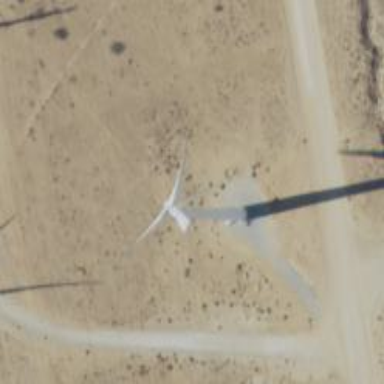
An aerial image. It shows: Wind generator powered by horizontal-axis wind turbine.